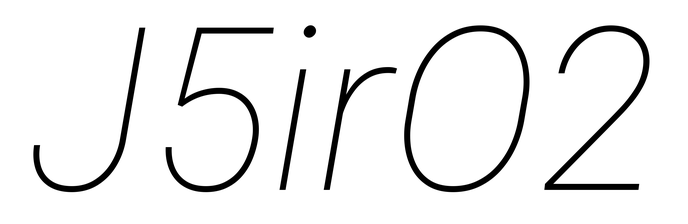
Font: Roboto-Italic_Thin_Italic